Field crop: maize
Growth stage: 2
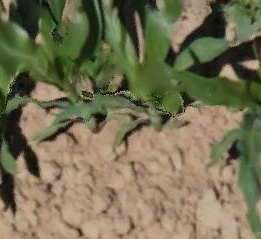
Species: maize